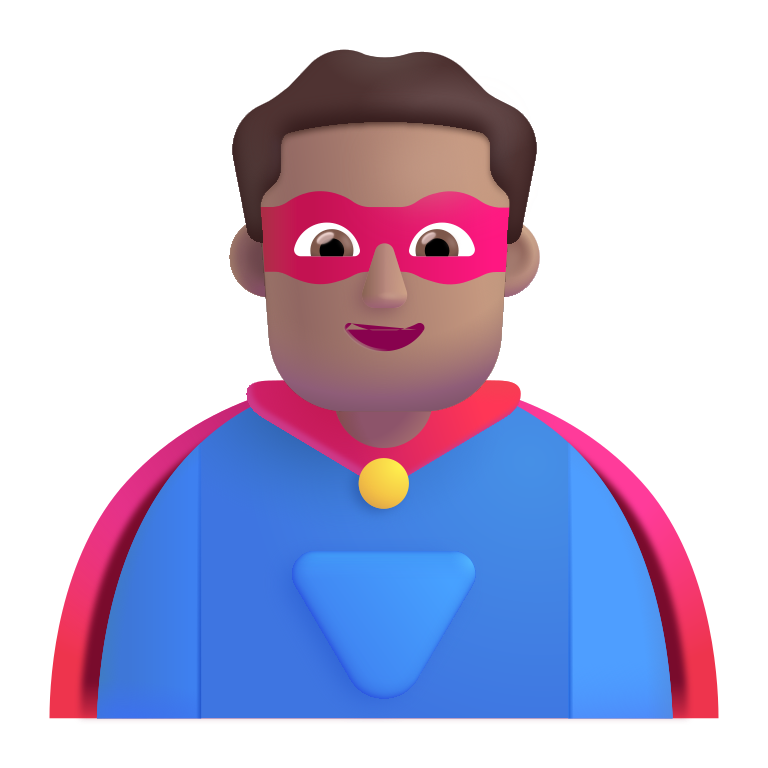
man superhero color